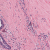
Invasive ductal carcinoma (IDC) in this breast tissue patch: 1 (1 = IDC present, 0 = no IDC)